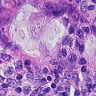
Metastatic tissue present: yes